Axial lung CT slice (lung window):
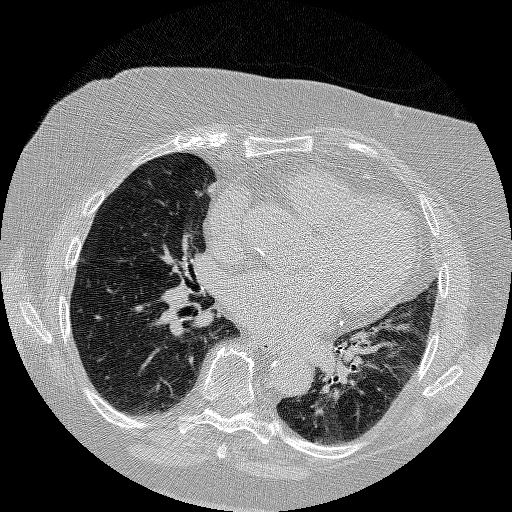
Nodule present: no